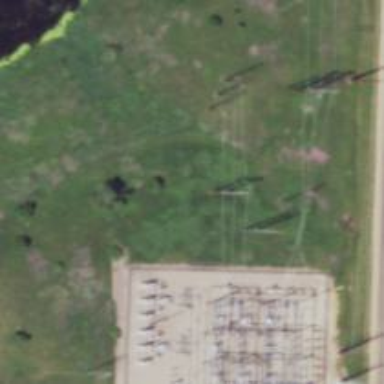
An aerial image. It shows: H-frame power tower design.